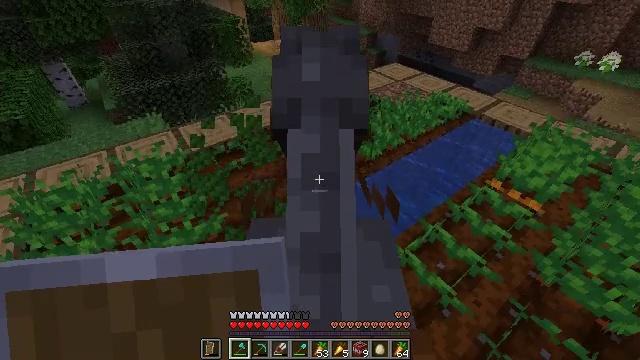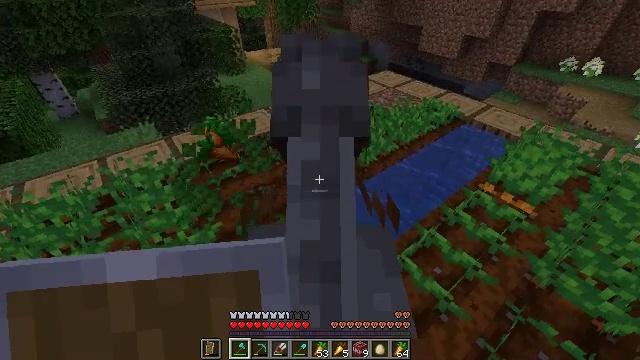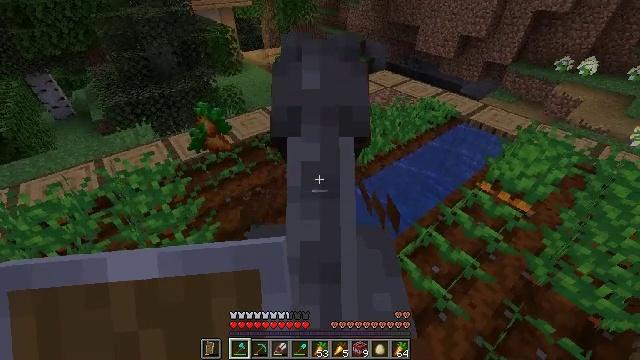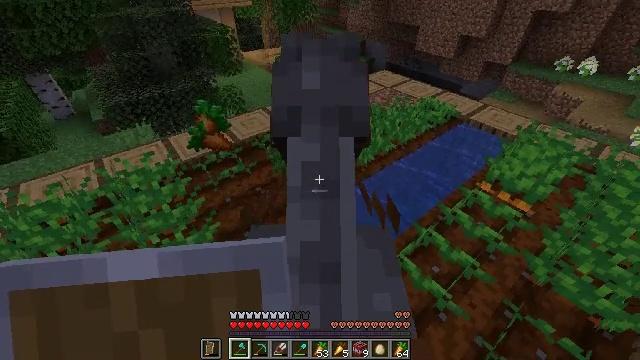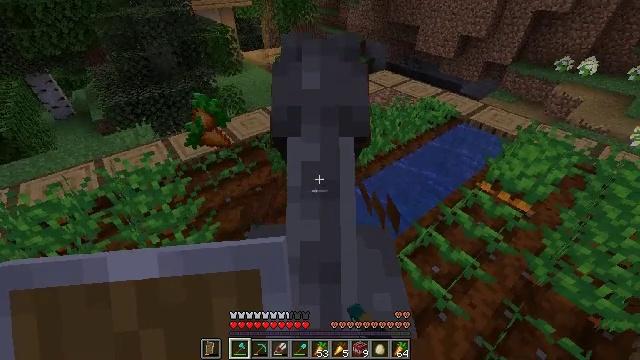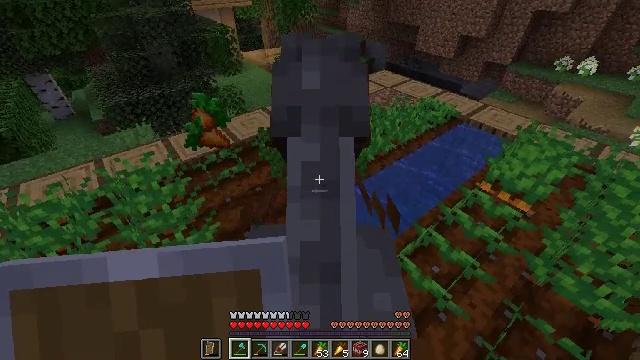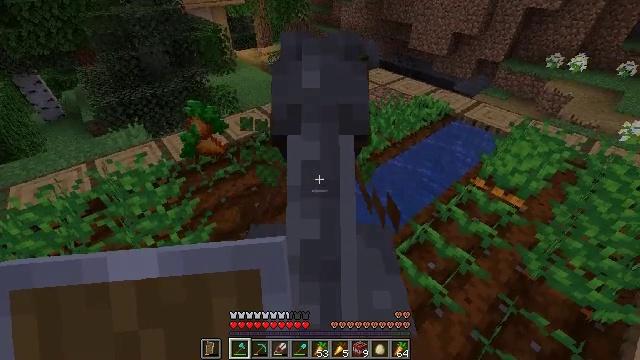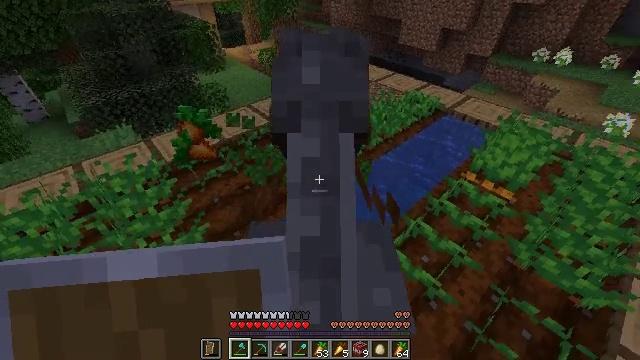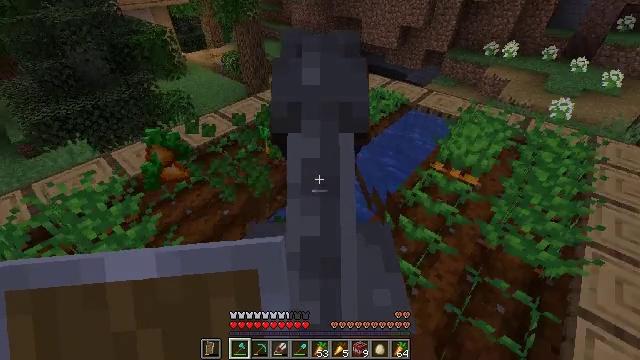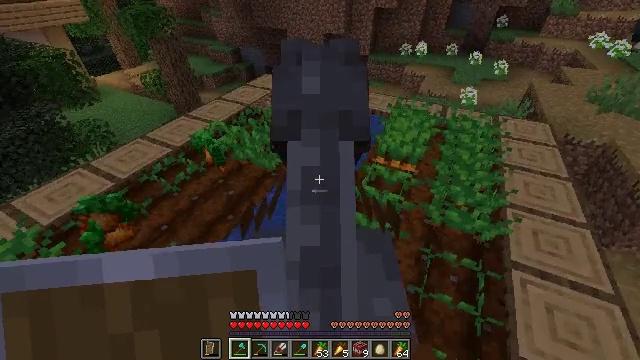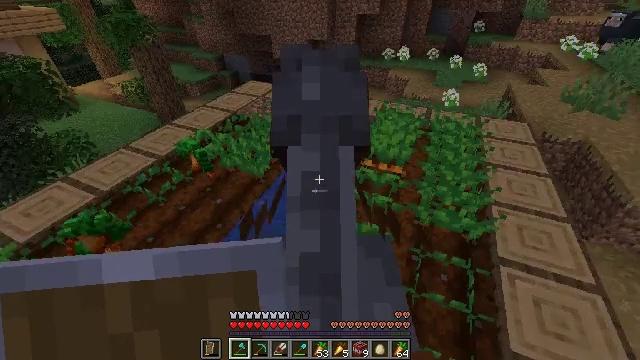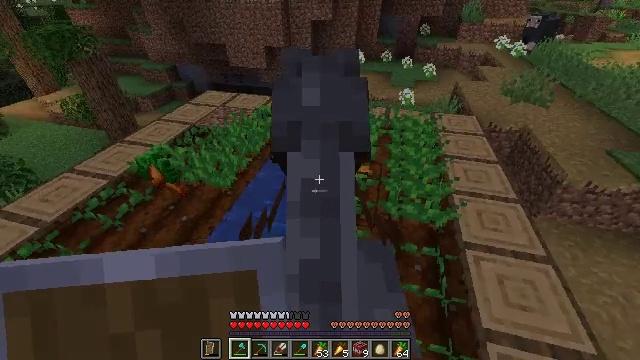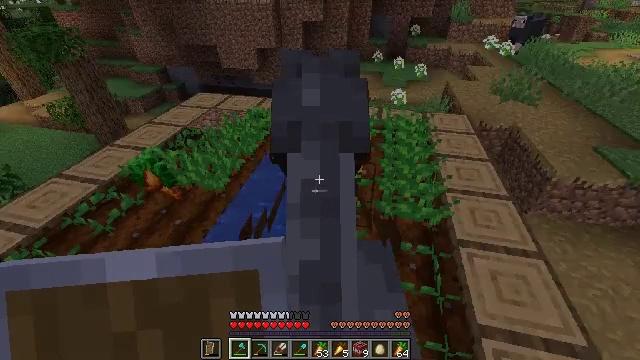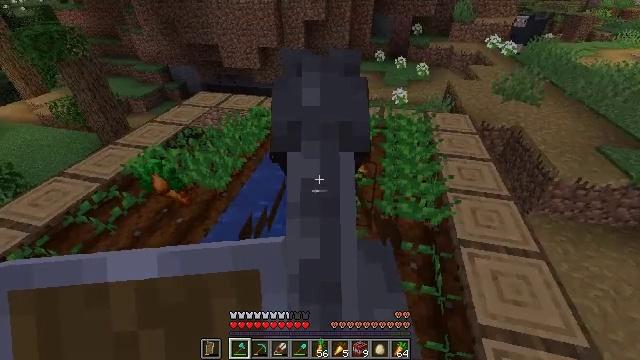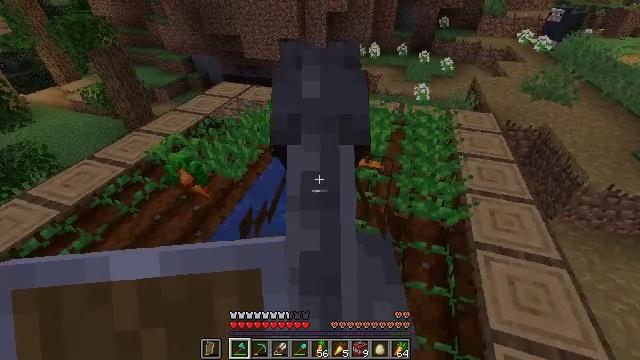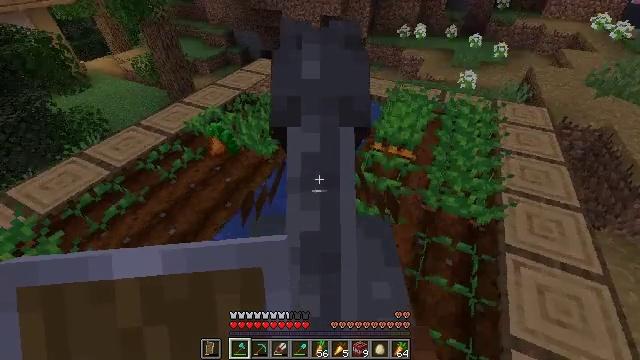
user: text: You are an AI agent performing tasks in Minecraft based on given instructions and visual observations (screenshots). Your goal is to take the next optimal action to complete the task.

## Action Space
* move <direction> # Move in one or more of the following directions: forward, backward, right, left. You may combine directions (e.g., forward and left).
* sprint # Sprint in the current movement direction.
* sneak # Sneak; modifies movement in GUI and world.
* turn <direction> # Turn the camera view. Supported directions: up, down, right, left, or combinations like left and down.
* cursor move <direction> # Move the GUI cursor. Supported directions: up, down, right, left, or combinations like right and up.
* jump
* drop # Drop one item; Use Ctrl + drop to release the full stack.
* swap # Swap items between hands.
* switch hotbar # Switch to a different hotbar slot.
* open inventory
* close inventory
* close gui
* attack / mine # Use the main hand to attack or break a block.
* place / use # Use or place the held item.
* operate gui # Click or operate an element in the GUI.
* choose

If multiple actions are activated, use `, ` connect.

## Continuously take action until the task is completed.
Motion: motion action
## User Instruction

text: Mine the fully grown carrots.
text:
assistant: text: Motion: turn right and up
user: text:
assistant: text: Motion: no_op
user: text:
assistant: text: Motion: attack / mine
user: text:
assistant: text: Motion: attack / mine
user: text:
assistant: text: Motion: no_op
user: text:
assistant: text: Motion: turn right
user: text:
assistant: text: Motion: turn right
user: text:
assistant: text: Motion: turn right
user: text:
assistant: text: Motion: turn right and up
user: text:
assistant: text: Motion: turn right and up
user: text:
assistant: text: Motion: turn right and up
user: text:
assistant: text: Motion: no_op
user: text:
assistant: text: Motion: no_op
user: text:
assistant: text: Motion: turn left and down
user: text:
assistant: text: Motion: turn left and down
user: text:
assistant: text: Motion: turn left and down
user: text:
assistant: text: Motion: turn left
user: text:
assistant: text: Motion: no_op
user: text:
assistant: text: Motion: move forward
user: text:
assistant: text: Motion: move forward
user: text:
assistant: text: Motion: move forward
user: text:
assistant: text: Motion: move forward
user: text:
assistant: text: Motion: move forward
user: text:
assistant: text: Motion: move forward
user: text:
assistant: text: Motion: move forward
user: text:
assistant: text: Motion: move forward, turn right and up
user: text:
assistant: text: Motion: move forward, turn right
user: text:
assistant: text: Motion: move forward, turn right and up
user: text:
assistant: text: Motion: move forward, turn right and down
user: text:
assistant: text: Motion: move forward, turn right and down